Field crop: maize
Growth stage: 2
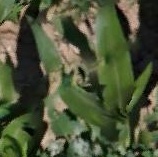
Species: maize